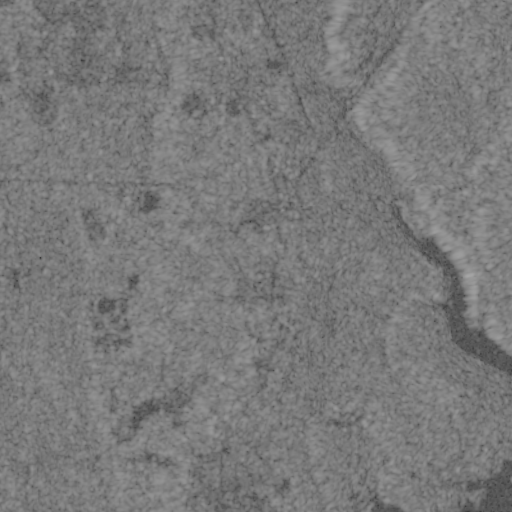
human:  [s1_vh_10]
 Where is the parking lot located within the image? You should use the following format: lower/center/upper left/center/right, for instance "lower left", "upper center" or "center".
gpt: The parking lot is located in the center of the image.
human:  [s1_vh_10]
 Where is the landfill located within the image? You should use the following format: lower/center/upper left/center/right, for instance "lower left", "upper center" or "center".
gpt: There is no landfill in the image.

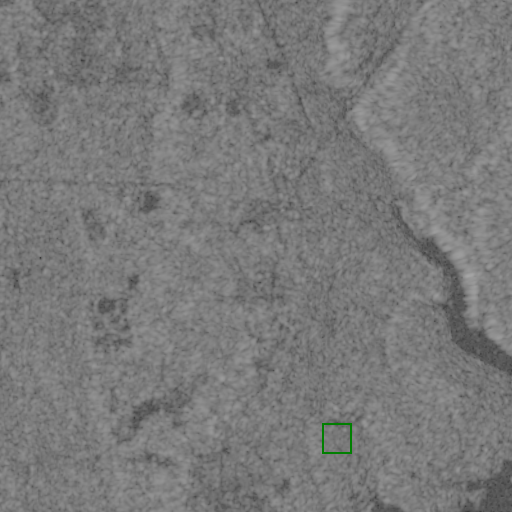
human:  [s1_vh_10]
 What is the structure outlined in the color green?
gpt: The structure outlined in green is a park.
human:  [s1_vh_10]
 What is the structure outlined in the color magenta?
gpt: There is no magenta outline.